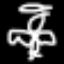
Label: angel